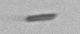
Label: fiber